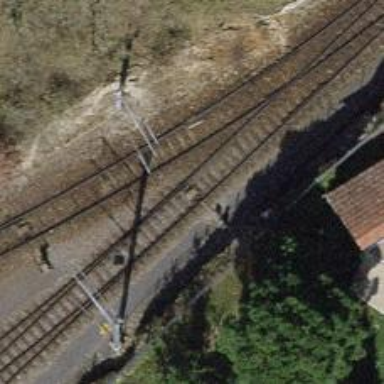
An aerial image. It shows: Railway switch.